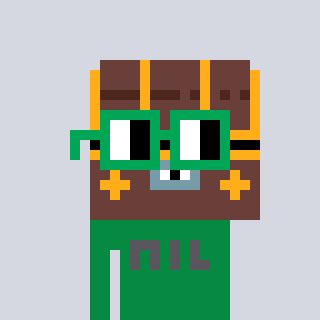
a pixel art character with square green glasses, a treasure chest-shaped head and a green-colored body on a cool background